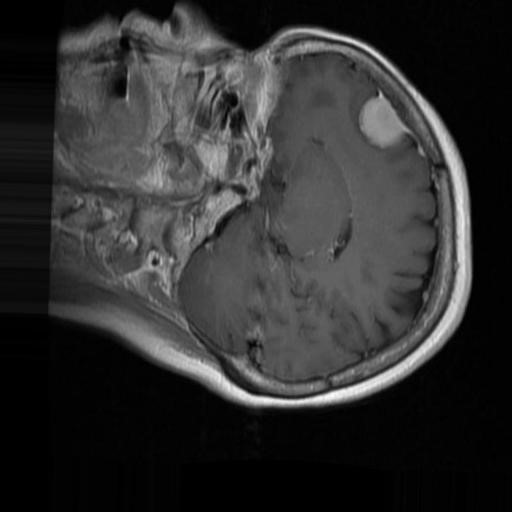
Label: brain_menin